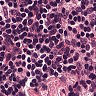
Metastatic tissue present: no